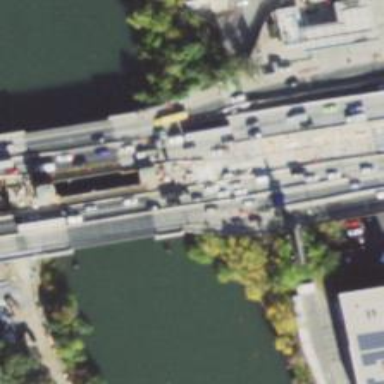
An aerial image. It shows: Secondary road passing over movable bascule bridge.